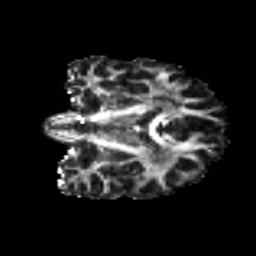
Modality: FA
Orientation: coronal
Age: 44
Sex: male
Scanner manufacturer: ge
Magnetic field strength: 3 T
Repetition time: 7.8 s
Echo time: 0.0613 s